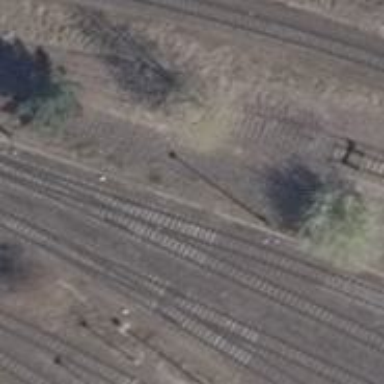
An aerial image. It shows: Railway spur service.